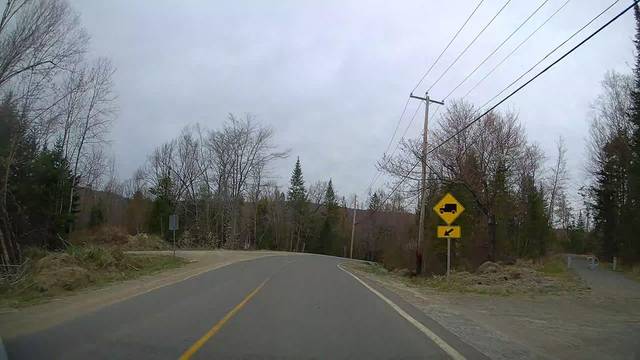
Region: Canada
Coordinates: 46.006, -74.753